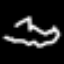
Label: squiggle